Question: I'm having some real issue getting the jPages (<URL> plugin to work with content delivered via ajax.
The page I am building essentially allows the user to view a list of current vacancies that are available at our client's company. Upon loading the page, an ajax request is fired using the default values in a form. This request then returns all vacancies to the page (see below).
This is great when we have a small number of vacancies as shown below however, what if we have 100's of vacancies?

To counteract this issue, I have decided to use jPages to paginate the results of the ajax request that is sent on page load. Firstly, the default structure of my base html for this page (where the content is loaded into) is as follows:
'''
<div class="icams-specific" id="icams-specific">
<h1>Vacancies</h1>
<h2><span class="numberFound">&nbsp;</span> found - <a class="inline-job-alerts" href="/job-alerts.html">set up alerts</a></h2>
<hr />
<div id="searchContentWindow"></div>
</div>
'''
As you can see, it's a very simple structure. When my ajax is loaded the first time round, this html becomes:
'''
<div class="icams-specific" id="icams-specific">
<h1>Vacancies</h1>
<h2><span class="numberFound">&nbsp;</span> found - <a class="inline-job-alerts" href="/job-alerts.html">set up alerts</a></h2>
<hr />
<div id="searchContentWindow">
<div class="jobpost Job Postings">
<div class="template_image"></div>
<div class="jobpost_body">
<h2><a href="/vacancy/it-consultant-176602.html">IT Consultant</a></h2>
<p>To carry out a range of assigned clerical/support duties in accordance with predetermined procedures and service standards under appropriate guidance and direction.</p>
<p>
<span class="jobclass even department">
<span class="jobclass_type">Department:</span>
<span class="jobvalue">Engineering</span>&nbsp;
</span>
<span class="jobclass uneven location">
<span class="jobclass_type">Location:</span>
<span class="jobvalue">Farnborough</span>&nbsp;
</span>
<span class="jobclass even refno">
<span class="jobclass_type">Ref No:</span>&nbsp;2&nbsp;
</span>
</p>
</div> <!-- end of jobpost_body -->
<div class="jobpost_nav">
<p><a title="View this vacancy or apply &gt; (IT Consultant)" href="#" class="apply_direct">View this vacancy or apply &gt;</a>
<a title="Send a friend (IT Consultant)" class="send_a_friend" href="#">Send a friend</a>
</p>
</div>
</div>
<div class="divider">
<hr>
</div>
</div>
'''
This structure is repeated over and over for each vacancy. The function I use to make this call is as follows:
'''
function fireAjaxRequest(formUrl,contentArea,form){
$.ajax({
type: 'POST',
url: formUrl,
data: form.serialize(),
success: function(response){
var errorMessageFound = $(response).find('p.error');
var numberOfRoles = 0;
if(errorMessageFound.length > 0){
contentArea.html(errorMessageFound);
$('.numberFound').html(numberOfRoles + ' job');
}else{
var filteredSearch = $(response).find('div.searchresults:last');
var numberOfRolesCalc = $(filteredSearch).find('.jobpost').each(function(){
numberOfRoles++;
});
contentArea.html(filteredSearch);
if(numberOfRoles > 1){
var jobs = '&nbsp;jobs';
}else{
var jobs = '&nbsp;job';
}
$('.numberFound').html(numberOfRoles + jobs);
form.find('#p_text').val('');
trimSpacing();
}
}
});
}
'''
As part of trying to implement jPages into this setup, I have add the following to the end of this code:
'''
...trimSpacing();
$('.searchresults').attr('id', 'searchResults');
$('div.holder').jPages({
containerID : 'searchResults'
,perPage : 2
});...
'''
This works in a way as the pagination kicks in however, it oddly seems to group the following html into separate pages:
'''
<div class="jobpost Job Postings" style="display: block; opacity: 1;">...</div>
<div class="divider" style="display: block; opacity: 1;">...</div>
'''
The content, and the divider. I believe it is doing this as it is applying the perPage to each div within the specified container where really is should only apply this to divs with a class of .jobpost .
I've looked through the documentation for this plugin but cannot find a way of specifying which elements should be specifically paginated. Ideally, this script should be showing as 2 jobs per page but it is actually showing 1 because of the divider div.
Does anyone have any suggestions or workarounds that could be put in place to ensure that the right number of jobs are shown per page? Is there the ability to specify a selector to break on that is not in the documentation?
Any help would be greatly appreciated.
The page in question can be found here (<URL> and is a work in progress.
If you require any further information or code, please don't hesitate to ask.
Jezzipin
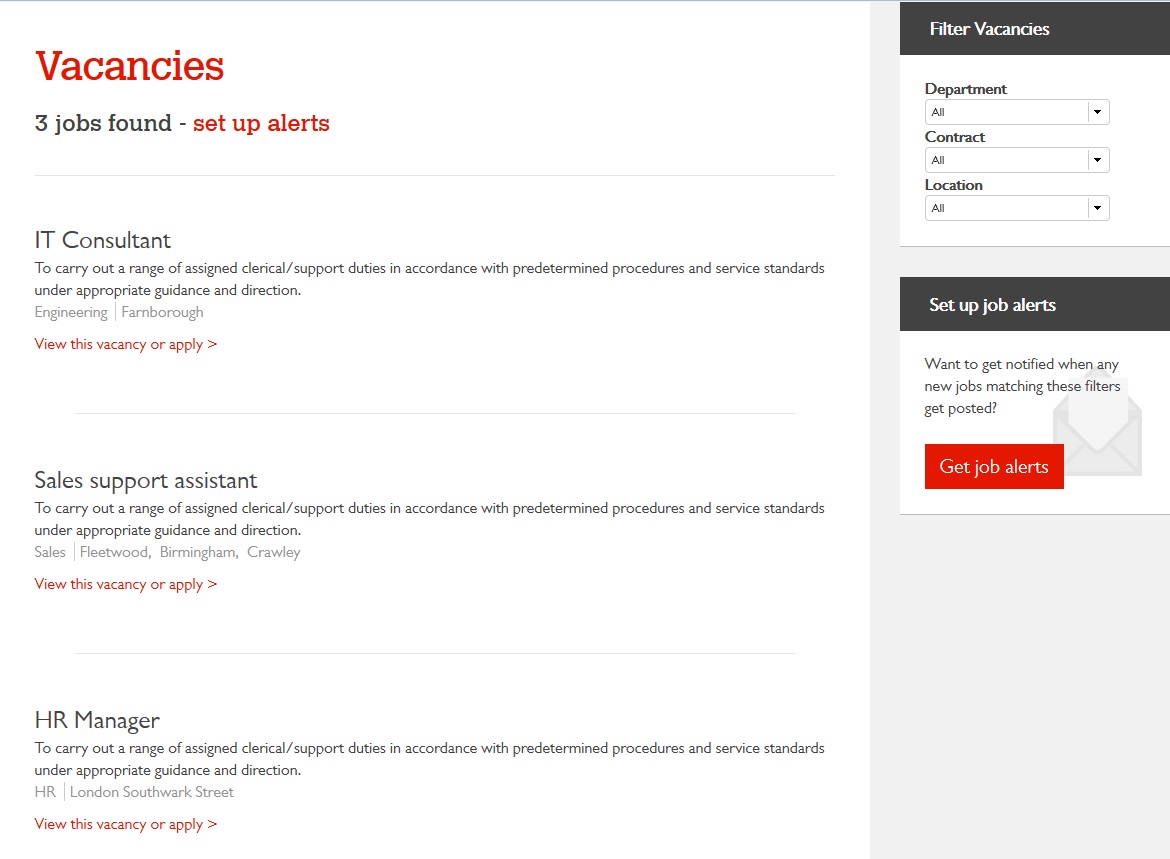
Answer: The simplest solution I have found so far is to parse the filteredSearch variable before is output to the page using the following code:
'''
$(filteredSearch).find('.divider').each(function(){
$(this).remove();
});
'''
However, if there is an alternative method that would be better in this situation that avoids removing content from the ajax response, I'm open to suggestions.